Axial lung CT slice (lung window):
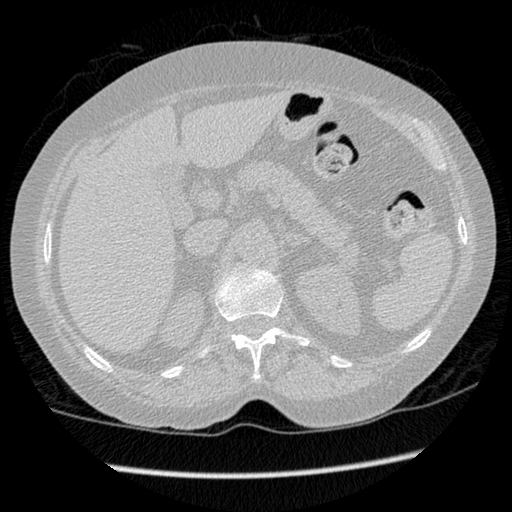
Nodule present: no